Question: I set up and open my MFMessageComposeViewController with the following:
'''
- (void)openSMSViewWithRecipientsArray:(NSArray *)recipients {
MFMessageComposeViewController *messageVC = [MFMessageComposeViewController new];
if([MFMessageComposeViewController canSendText]){
messageVC.body = @"";
[[messageVC navigationBar] setTintColor:[UIColor whiteColor]];
messageVC.recipients = recipients;
messageVC.messageComposeDelegate = self;
[self presentViewController:messageVC animated:YES completion:nil];
}
}
'''
But the screen looks like this:

So how do I change either the purple background where the numbers are, or change the number colors along with the plus sign color?
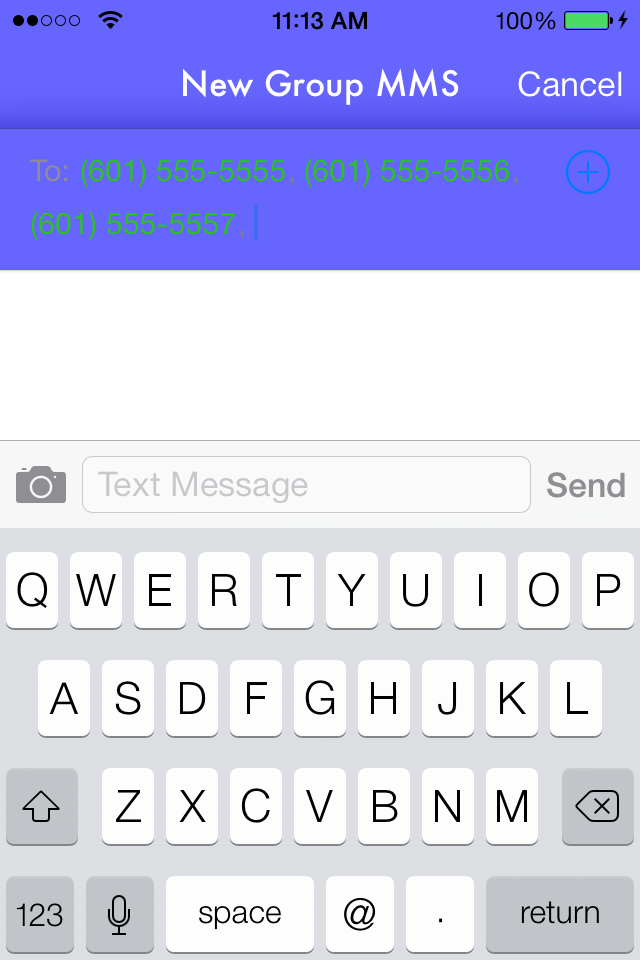
Answer: I couldn't change only the purple background where the numbers were, so I had to change the whole nav bar color so it would apply to the background of the numbers:
'''
- (void)setNavBarColor:(UIColor *)navBarColor titleColor:(UIColor *)titleColor {
[[UINavigationBar appearance] setBarTintColor:navBarColor];
[[UINavigationBar appearance] setTitleTextAttributes:[NSDictionary dictionaryWithObjectsAndKeys:
[UIFont fontWithName:@"Futura-Medium" size:17.0f],
UITextAttributeFont,
titleColor,
UITextAttributeTextColor,
nil]];
}
'''